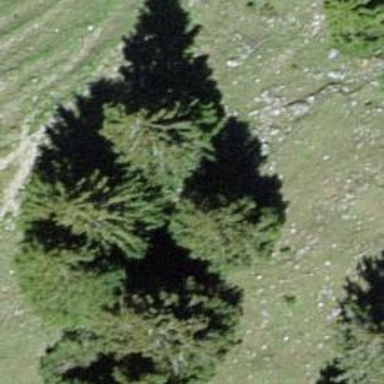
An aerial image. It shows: Needle-leaved tree in natural setting.